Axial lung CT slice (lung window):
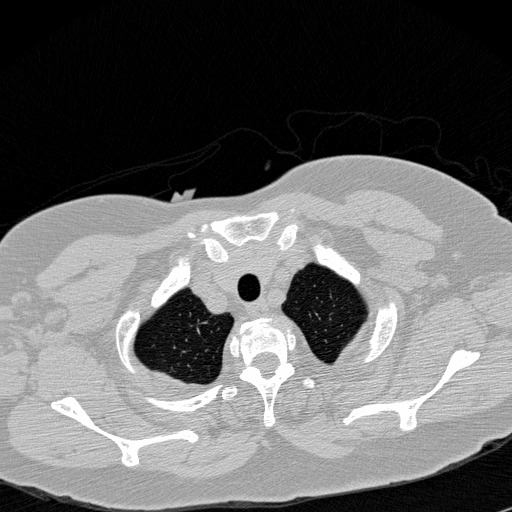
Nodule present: no